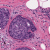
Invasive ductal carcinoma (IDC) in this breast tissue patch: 0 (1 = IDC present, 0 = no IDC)